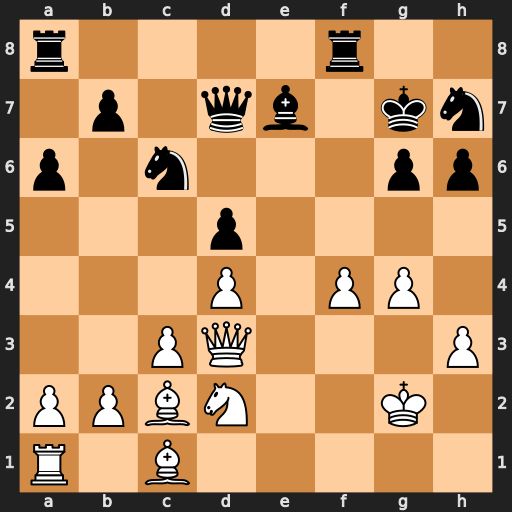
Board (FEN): r4r2/1p1qb1kn/p1n3pp/3p4/3P1PP1/2PQ3P/PPBN2K1/R1B5
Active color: w
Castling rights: -
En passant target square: -
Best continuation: Qxg6+ Kh8 Qxh7#